Question: As you may know, you can make your own file input control using the (hacky) approach of positioning the file input over your custom button and using 'opacity: 0' on the file input itself.
The image below shows the intended design with the file input absolutely positioned over the browse button.

As you can see, the faux browse button is much larger than the one the browser (Firefox 4) has drawn.
If I increase the width of the input, it seems to reach a limit where it won't increase anymore.
<URL>, demonstrating the problem. The browse button should be the same size as the faux one.
Is there a way to pull this off, or I use Flash or make the button smaller?
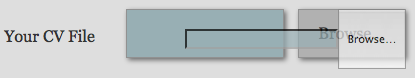
Answer: '''
font-size:70px;
'''
<URL>